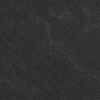
Atmospheric dust classification: dusty